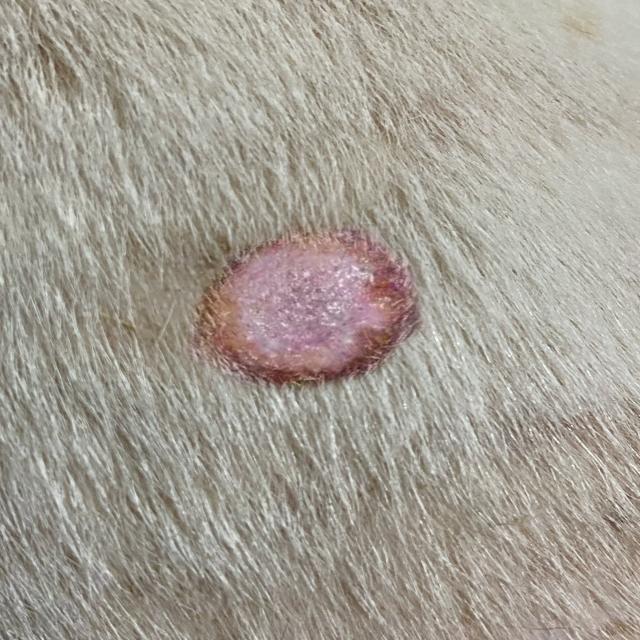
Canine ringworm (Dermatophytosis) — fungal infection caused by Microsporum or Trichophyton. Presents with circular alopecia, scaling, crusting, and broken hairs.